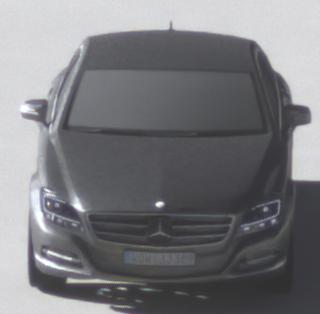
Make: Mercedes-Benz
Model: CLS Coupé 350
Detailed model: CLS-Class (218) Coupé
Model produced from: 2011/01
Model produced until: 2014/07
Doors: 4
Color: gray
Road condition: dry road
Daytime: morning or afternoon
Contrast: high contrast